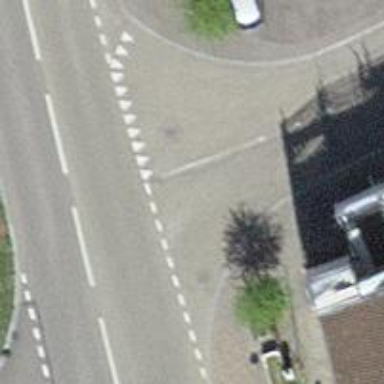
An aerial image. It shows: Sidewalk along the footway.